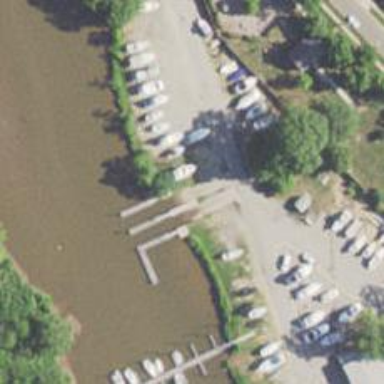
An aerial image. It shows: Slipway on service road designed for leisure land access.